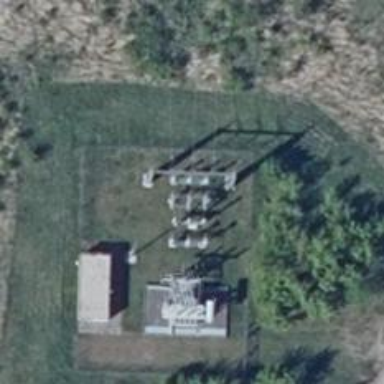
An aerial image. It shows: Power line with three cables.